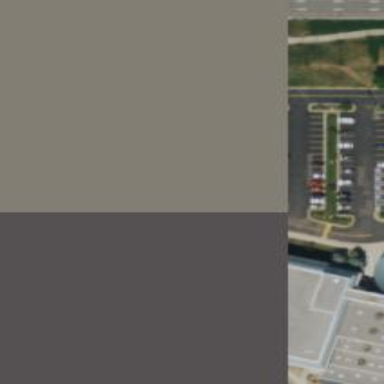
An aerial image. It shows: Parking space is available.